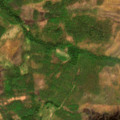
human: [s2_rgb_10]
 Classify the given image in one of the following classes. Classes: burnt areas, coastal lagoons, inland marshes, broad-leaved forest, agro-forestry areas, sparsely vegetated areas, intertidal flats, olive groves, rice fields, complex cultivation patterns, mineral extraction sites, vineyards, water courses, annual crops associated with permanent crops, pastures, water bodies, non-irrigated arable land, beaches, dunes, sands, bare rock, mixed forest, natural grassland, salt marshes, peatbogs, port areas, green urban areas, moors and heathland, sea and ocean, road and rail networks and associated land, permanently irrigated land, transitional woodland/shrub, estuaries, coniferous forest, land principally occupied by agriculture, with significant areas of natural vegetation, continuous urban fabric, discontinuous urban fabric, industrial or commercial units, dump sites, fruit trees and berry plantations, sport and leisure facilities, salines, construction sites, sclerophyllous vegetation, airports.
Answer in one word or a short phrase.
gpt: coniferous forest, mixed forest, transitional woodland/shrub, peatbogs